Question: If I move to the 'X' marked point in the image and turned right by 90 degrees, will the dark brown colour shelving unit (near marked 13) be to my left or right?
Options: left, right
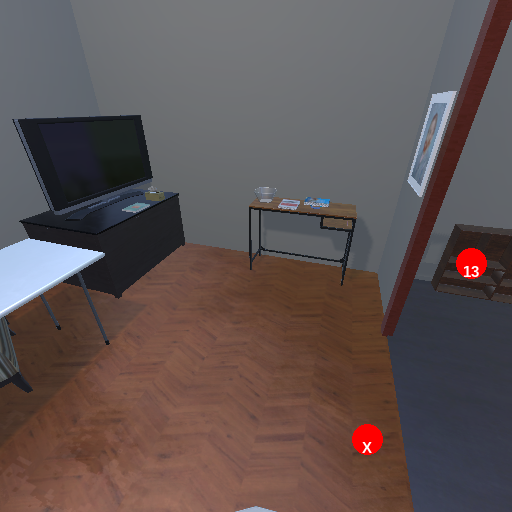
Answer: left